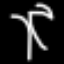
Label: palm tree